Field crop: maize
Growth stage: 2
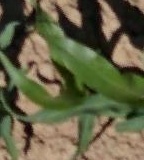
Species: maize